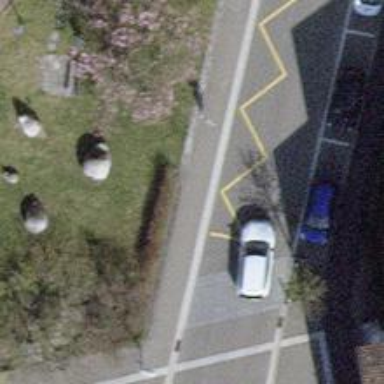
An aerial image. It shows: Bus stop with platform for public transport.